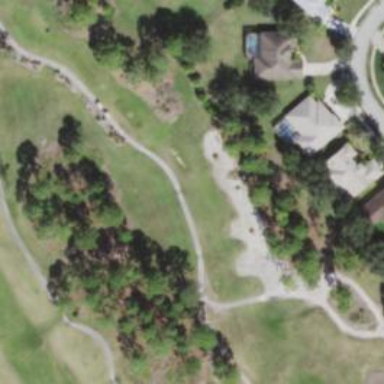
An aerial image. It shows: Sandy area is golf bunker.